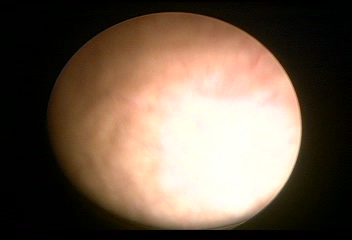
Modality: WLC
Class: Normal mucosa
Bladder cancer association: No